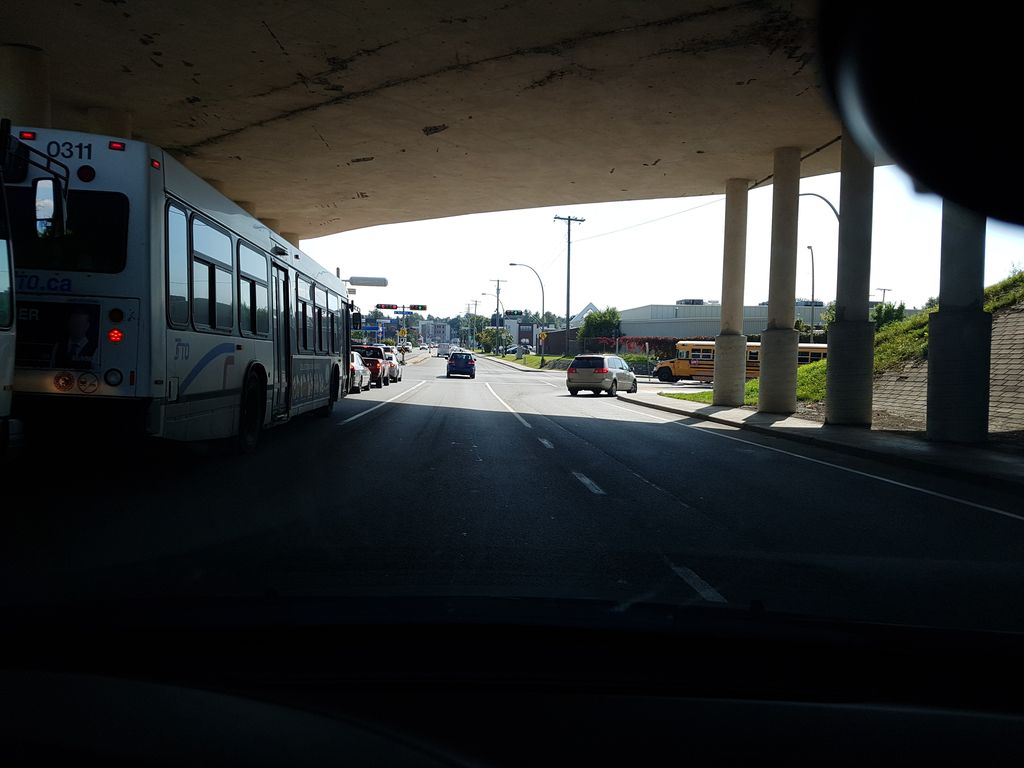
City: ottawa-gatineau